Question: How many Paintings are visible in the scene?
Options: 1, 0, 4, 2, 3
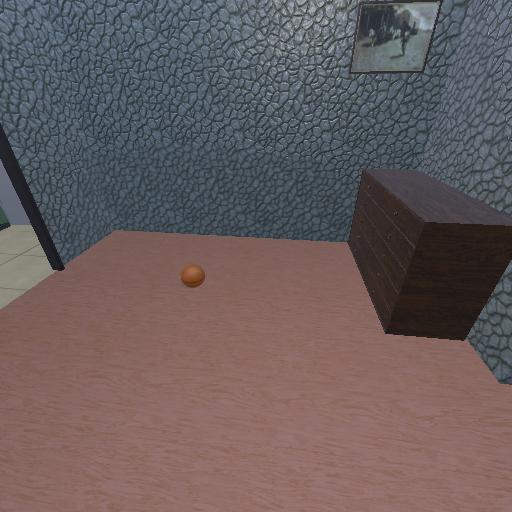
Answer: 1